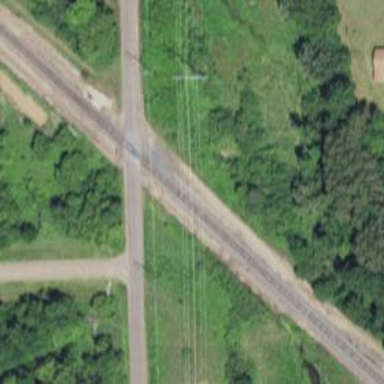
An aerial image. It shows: Level crossing along the railway.